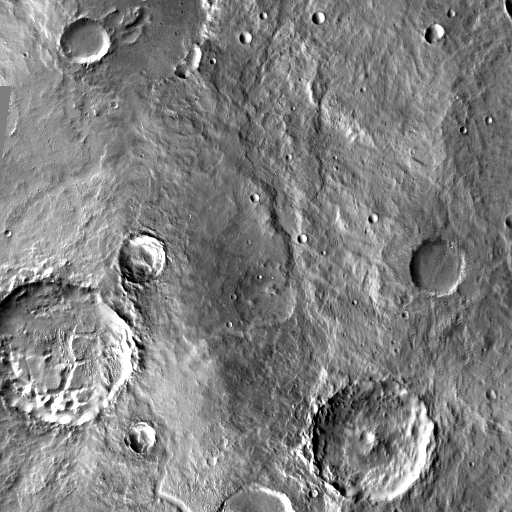
Crater classes present: Background, Other, Layered, Buried, Secondary